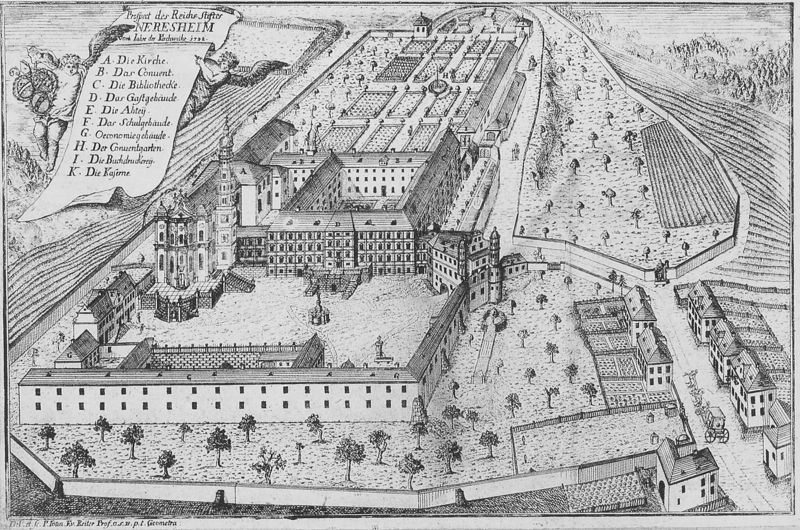
Titel: Benediktinerabteikirche Heilig Kreuz in Neresheim
Künstler: Balthasar Neumann
Standort: Neresheim, Abteikirche Heilig Kreuz, St. Ulrich und Afra (EU - D - BW)
Schlagwörter: baum, wasser, bäume, fluss, stadt, schwarz, skizze, zeichnung, gebäude, haus, schloss, architektur, barock, bild, feld, felder, häuser, kanal, kirche, brunnen, turm, engel, garten, schrift, ansicht, acker, mauer, graphik, hof, kutsche, wehr, tor, aufsicht, innenhof, burg, kloster, palast, druck, druckgraphik, stich, schwarzweiß, text, bleistift, stift, karte, plan, gärten, bibliothek, abtei, kupferstich, englischer garten, legende, obstgarten, grundriss, häuserfront, lustgarten, benediktiner, stifter, schloßanlage, klausur, balthasar, neumann, neresheim, gezeichnt, voegelperspektive, kloster neresheim, bakthasar, obsthain, eingangsbereit, auus